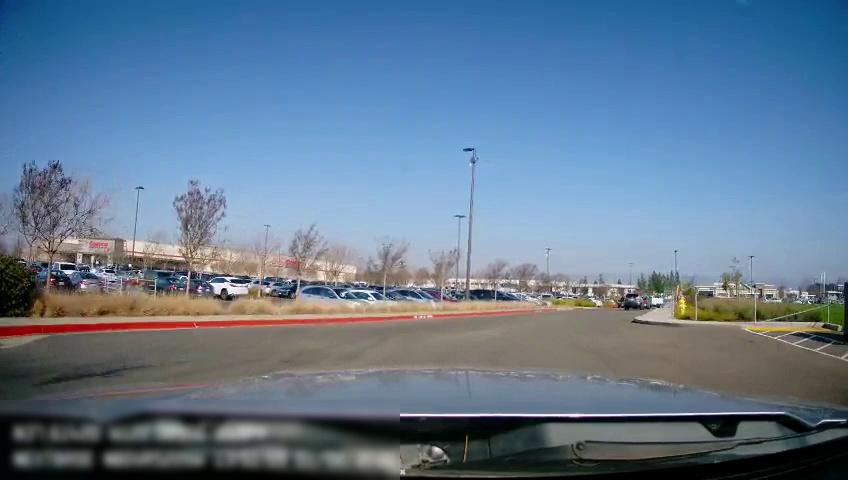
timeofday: Day
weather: Sunny
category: Drivable Space
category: Vehicles | Truck
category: Vehicles | SUV
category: Vehicles | Truck